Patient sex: M
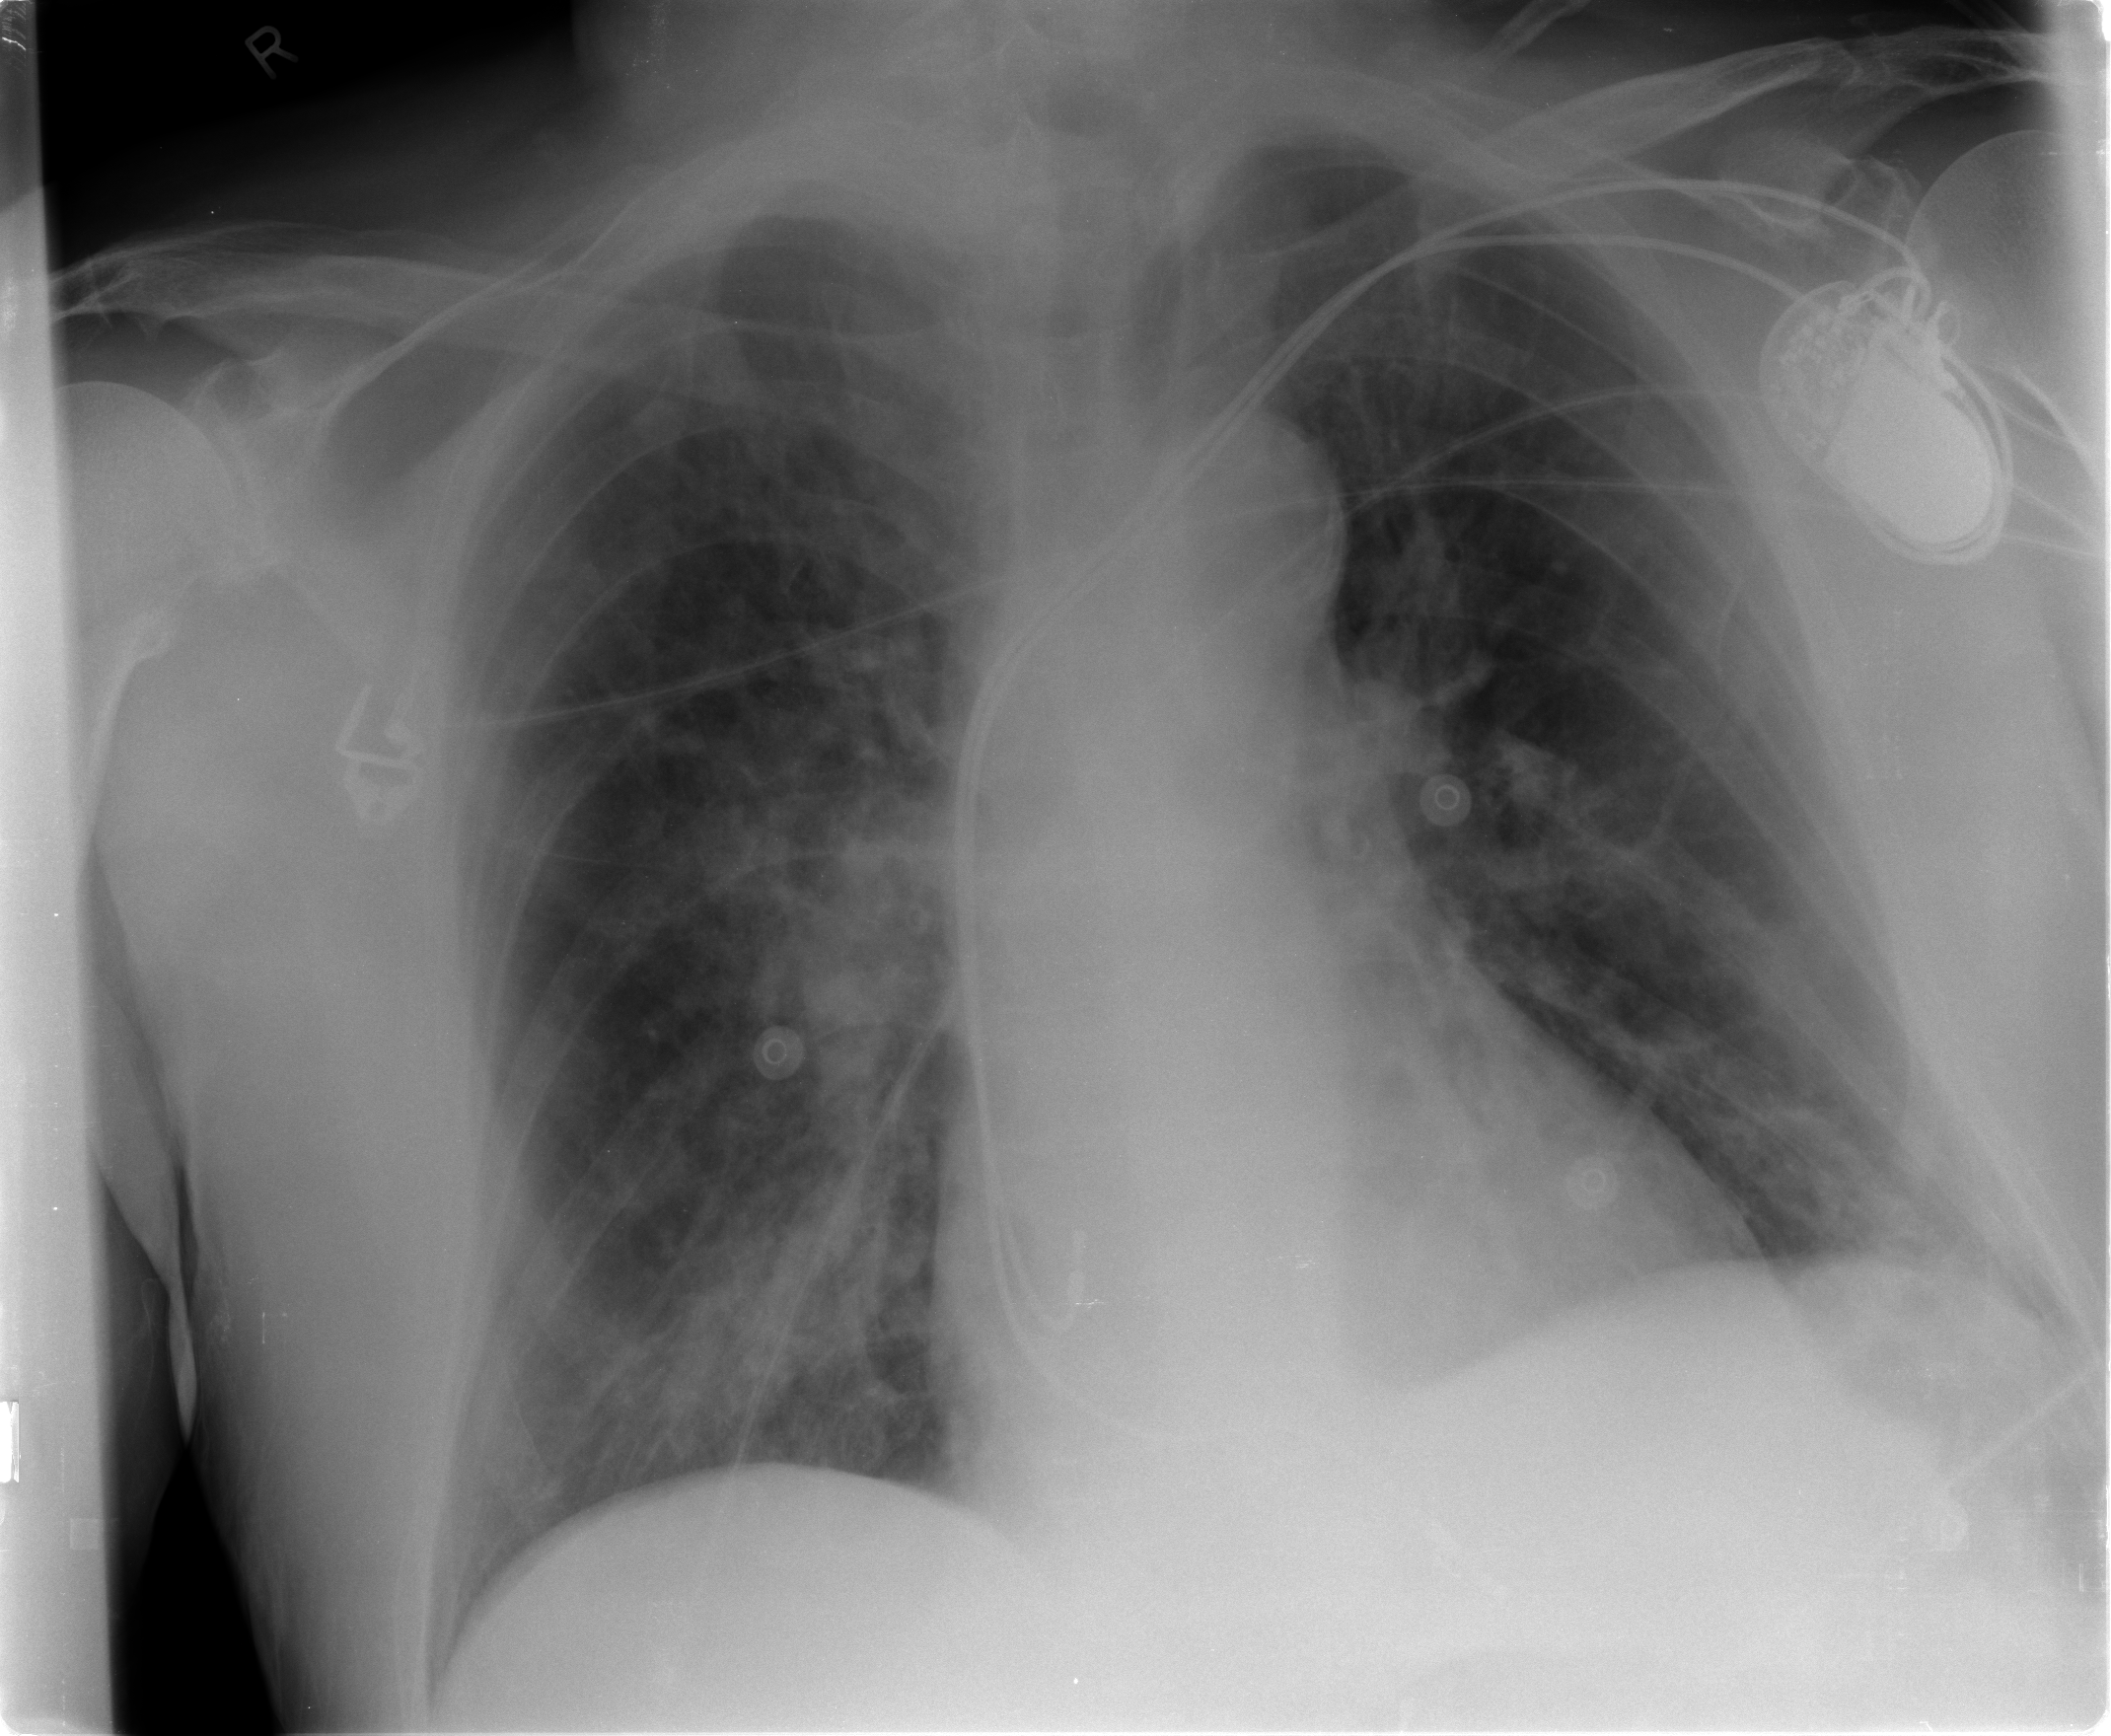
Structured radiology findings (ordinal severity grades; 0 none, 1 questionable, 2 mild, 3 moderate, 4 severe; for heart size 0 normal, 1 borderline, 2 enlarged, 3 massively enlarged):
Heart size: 1
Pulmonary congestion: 3
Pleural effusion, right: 0
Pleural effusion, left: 0
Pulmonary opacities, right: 3
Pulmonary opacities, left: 2
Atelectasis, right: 2
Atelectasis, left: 2